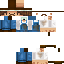
A male human skin with medium skin, wearing brown long hair dressed in a blue hoodie and black pants, featuring a closed mouth.